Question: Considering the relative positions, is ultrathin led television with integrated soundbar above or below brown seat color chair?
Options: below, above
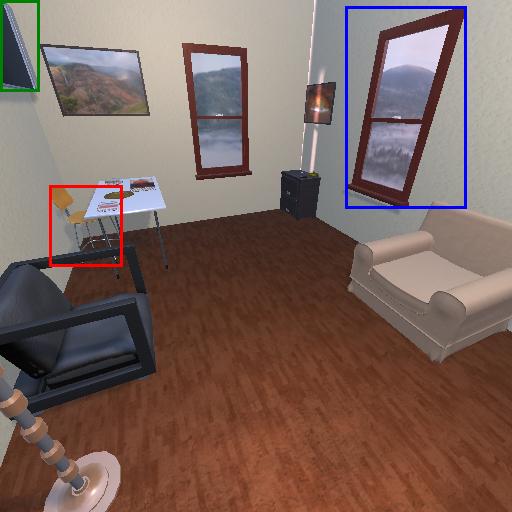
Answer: below